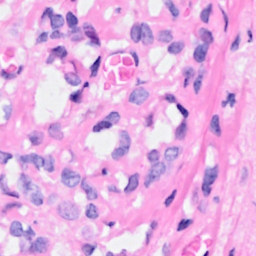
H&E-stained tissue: Breast